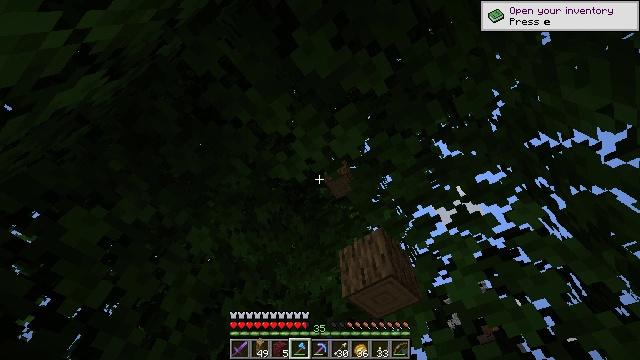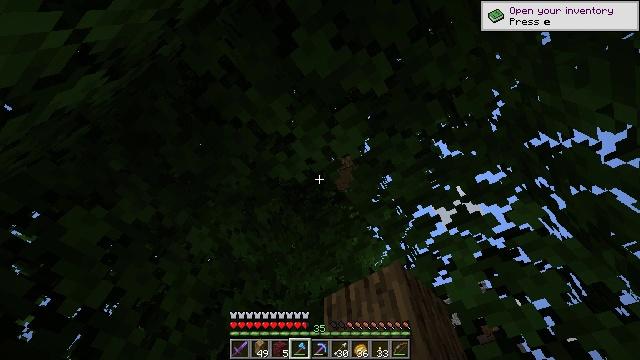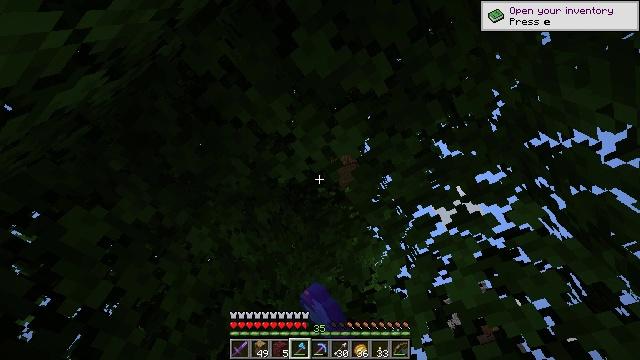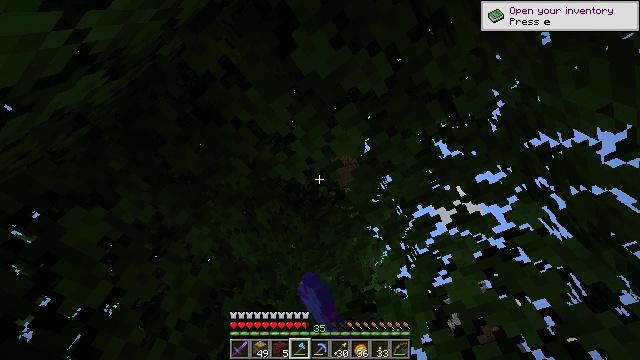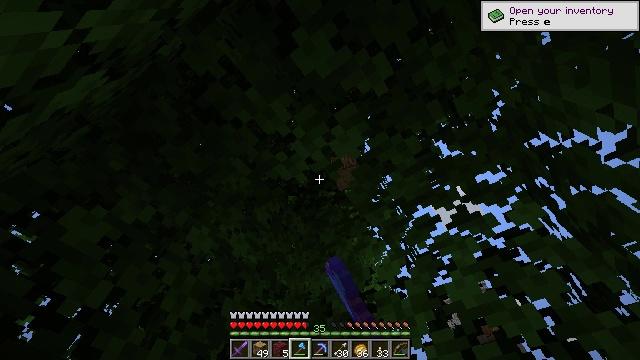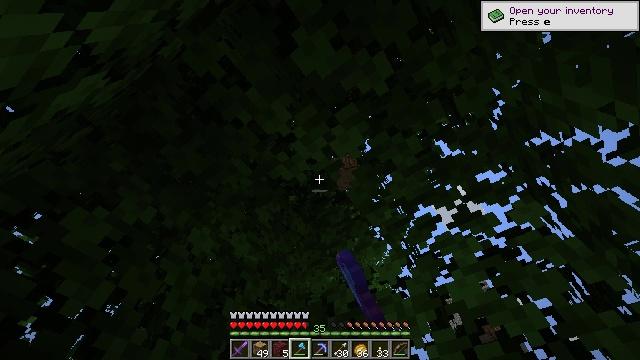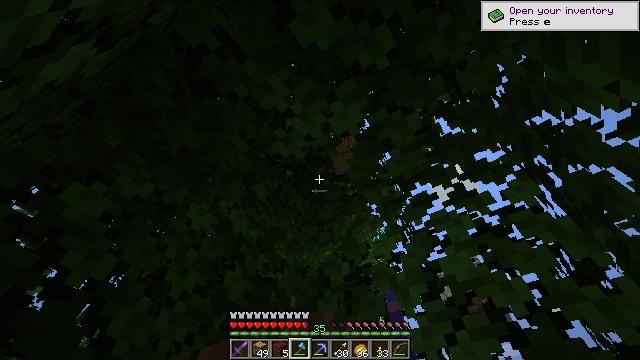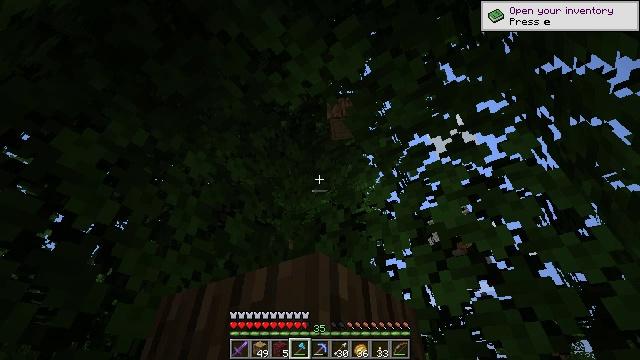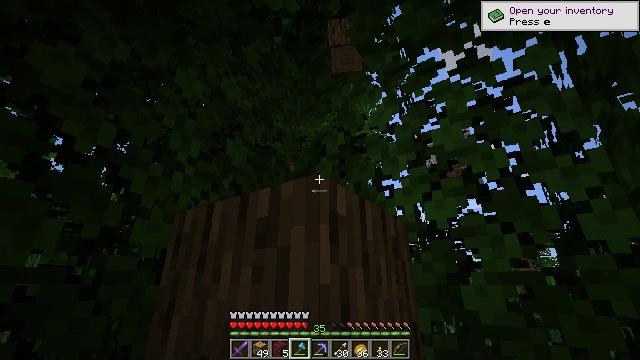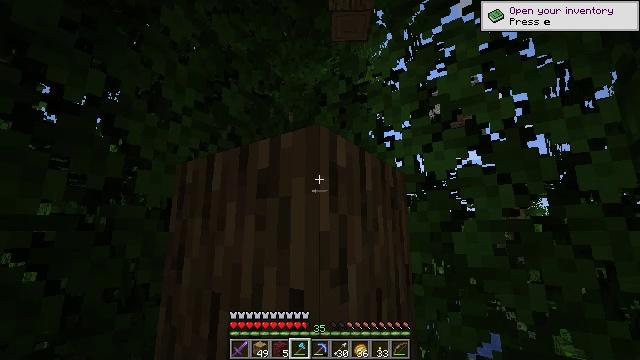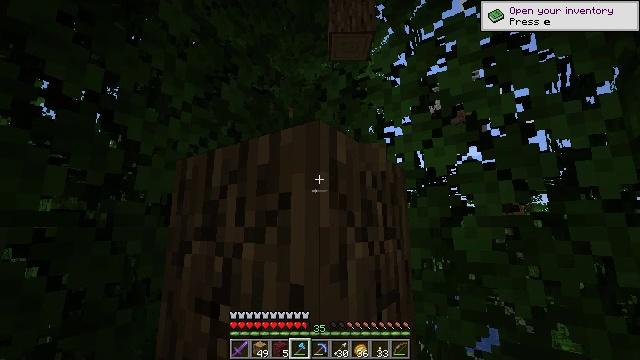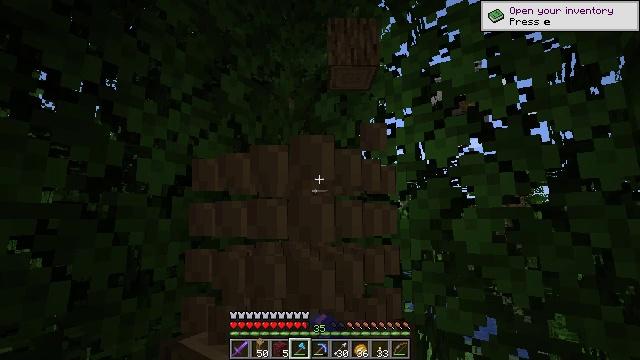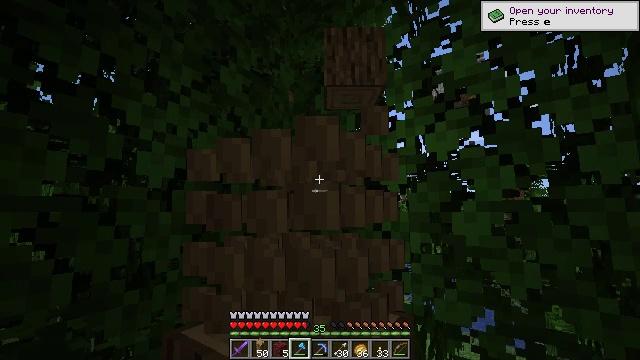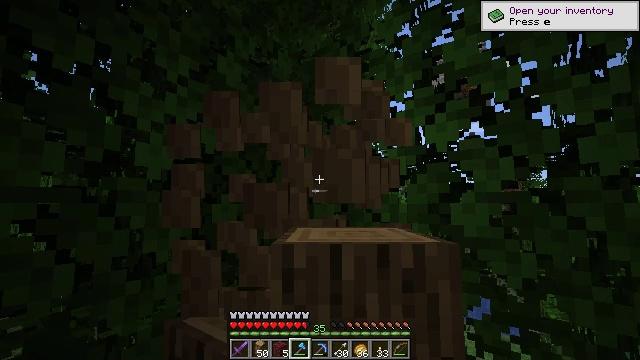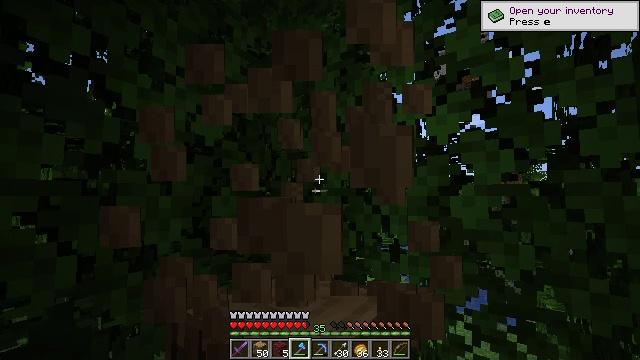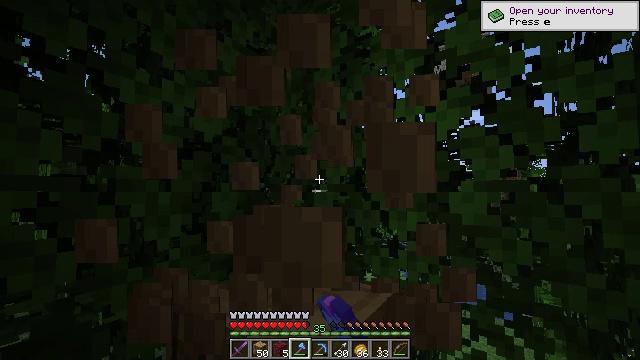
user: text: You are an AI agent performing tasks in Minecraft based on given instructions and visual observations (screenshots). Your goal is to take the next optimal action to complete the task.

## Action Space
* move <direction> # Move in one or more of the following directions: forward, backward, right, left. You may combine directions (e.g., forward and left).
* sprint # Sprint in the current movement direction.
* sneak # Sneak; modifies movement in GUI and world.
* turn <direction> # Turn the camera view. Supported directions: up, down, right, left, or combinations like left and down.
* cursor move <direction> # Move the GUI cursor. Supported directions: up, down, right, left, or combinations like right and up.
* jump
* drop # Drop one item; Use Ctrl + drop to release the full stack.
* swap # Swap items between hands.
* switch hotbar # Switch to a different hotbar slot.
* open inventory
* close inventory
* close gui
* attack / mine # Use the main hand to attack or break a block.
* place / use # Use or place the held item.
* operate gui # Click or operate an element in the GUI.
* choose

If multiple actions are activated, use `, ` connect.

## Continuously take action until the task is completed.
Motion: motion action
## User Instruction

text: Gather oak logs from trees.
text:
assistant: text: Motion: attack / mine
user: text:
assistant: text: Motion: attack / mine
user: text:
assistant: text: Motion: attack / mine
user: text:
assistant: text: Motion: attack / mine
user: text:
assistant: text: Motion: no_op
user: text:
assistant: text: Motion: turn down
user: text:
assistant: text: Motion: turn down
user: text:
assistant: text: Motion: turn down
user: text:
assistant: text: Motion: turn down
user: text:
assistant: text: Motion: attack / mine
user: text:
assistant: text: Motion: turn down, attack / mine
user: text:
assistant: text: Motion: turn down, attack / mine
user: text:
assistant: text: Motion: turn down, attack / mine
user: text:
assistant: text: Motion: turn down, attack / mine
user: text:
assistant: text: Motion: attack / mine
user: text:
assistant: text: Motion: turn down, attack / mine
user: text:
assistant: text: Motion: turn left and down
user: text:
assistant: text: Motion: turn left and down
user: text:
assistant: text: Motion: move forward, turn down
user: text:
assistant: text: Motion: move forward
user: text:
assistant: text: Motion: move forward
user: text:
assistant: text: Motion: move forward
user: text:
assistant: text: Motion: move forward
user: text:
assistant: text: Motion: move forward, turn right, jump
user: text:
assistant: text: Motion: move forward, turn right and up, jump
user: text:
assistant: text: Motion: move forward, turn right and up, jump
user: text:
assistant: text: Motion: move forward, turn right and up, jump
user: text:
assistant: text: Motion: move forward, turn right and up
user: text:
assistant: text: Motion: move forward, turn right and up
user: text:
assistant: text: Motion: move forward, turn right and up